Interaction volume radius: 5 \u00c5
Interaction volume height: 40 \u00c5
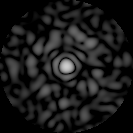
Disorder parameter: 0.802